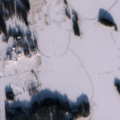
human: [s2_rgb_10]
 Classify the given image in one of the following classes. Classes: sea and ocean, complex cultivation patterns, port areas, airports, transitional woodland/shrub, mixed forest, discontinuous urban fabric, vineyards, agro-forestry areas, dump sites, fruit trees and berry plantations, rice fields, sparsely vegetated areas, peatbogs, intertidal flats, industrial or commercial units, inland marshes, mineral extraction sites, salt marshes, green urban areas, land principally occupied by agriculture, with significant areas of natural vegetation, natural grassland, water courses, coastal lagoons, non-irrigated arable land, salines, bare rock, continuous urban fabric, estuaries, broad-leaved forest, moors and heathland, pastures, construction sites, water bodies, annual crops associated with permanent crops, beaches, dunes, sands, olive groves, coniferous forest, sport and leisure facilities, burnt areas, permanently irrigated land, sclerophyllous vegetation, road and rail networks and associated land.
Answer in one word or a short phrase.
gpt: land principally occupied by agriculture, with significant areas of natural vegetation, coniferous forest, mixed forest, salt marshes, sea and ocean